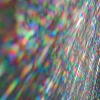
Label: sunburn